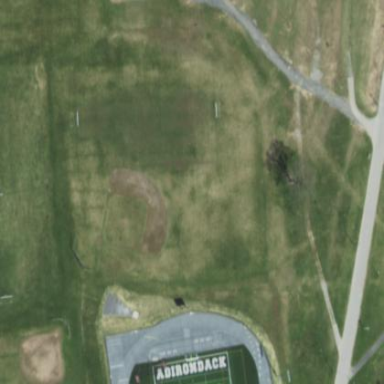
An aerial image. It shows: Baseball pitch for leisure and sports activities.